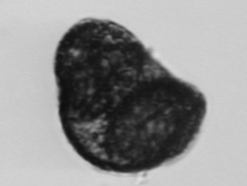
Label: pollen